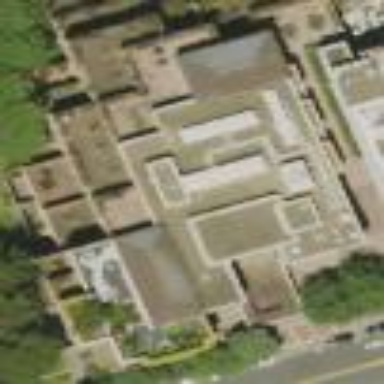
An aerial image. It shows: University building that houses library.